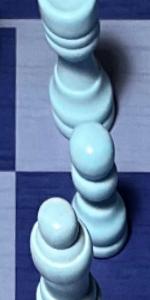
Label: Pawn_White